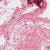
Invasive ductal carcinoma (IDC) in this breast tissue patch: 0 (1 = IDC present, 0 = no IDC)